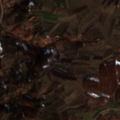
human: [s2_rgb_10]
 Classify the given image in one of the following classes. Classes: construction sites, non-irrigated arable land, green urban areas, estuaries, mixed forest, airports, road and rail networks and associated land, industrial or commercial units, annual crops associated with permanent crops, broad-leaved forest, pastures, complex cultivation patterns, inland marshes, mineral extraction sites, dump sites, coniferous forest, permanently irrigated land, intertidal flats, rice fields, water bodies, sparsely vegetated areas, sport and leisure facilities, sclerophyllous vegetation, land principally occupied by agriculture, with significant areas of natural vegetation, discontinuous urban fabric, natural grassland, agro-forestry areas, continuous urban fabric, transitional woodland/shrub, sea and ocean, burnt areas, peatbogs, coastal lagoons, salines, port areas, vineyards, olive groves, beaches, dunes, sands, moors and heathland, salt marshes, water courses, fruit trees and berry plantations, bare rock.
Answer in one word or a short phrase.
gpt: non-irrigated arable land, land principally occupied by agriculture, with significant areas of natural vegetation, broad-leaved forest